Aerial crown-view tile of a tropical tree (Barro Colorado Island, Panama), acquired 20250217:
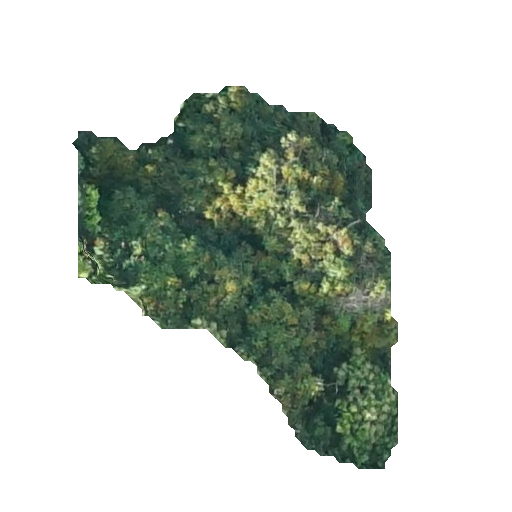
Species: Protium stevensonii
GBIF accepted scientific name: Tetragastris panamensis
Crown area: 111.999 m²